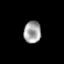
Tissue: skin
Cell type: Myeloid cells
Senescence score: 0.2852
Nuclear area (px): 376
Mean DAPI intensity: 160.867